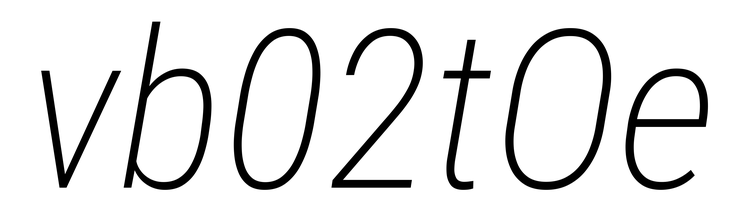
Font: Roboto-Italic_Condensed_ExtraLight_Italic